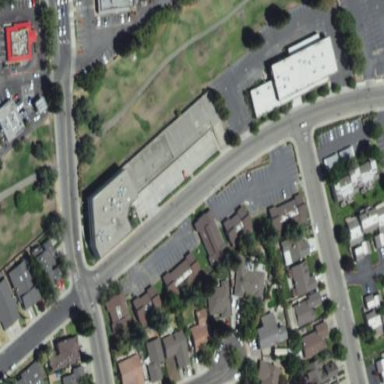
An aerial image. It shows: Building.